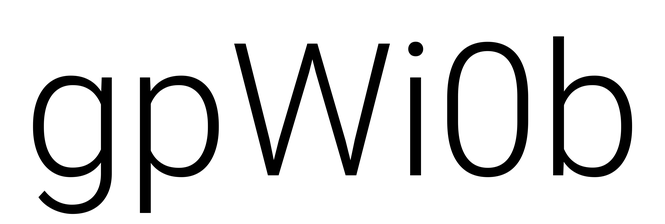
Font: Roboto_Light